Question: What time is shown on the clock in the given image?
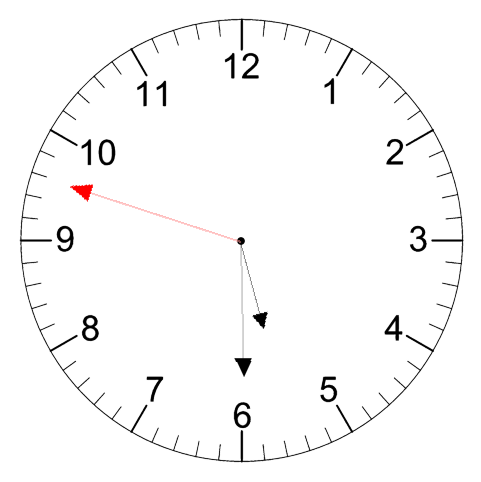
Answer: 05:29:48